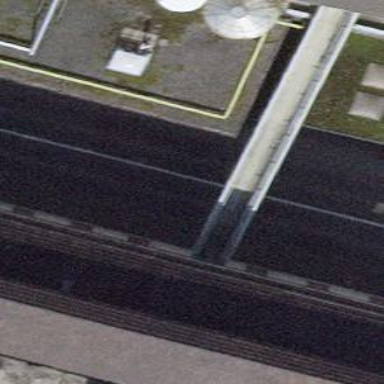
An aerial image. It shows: Bridge with pipeline.